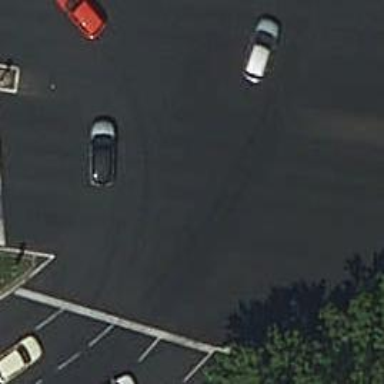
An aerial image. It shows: Road with traffic signals.